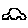
Label: car